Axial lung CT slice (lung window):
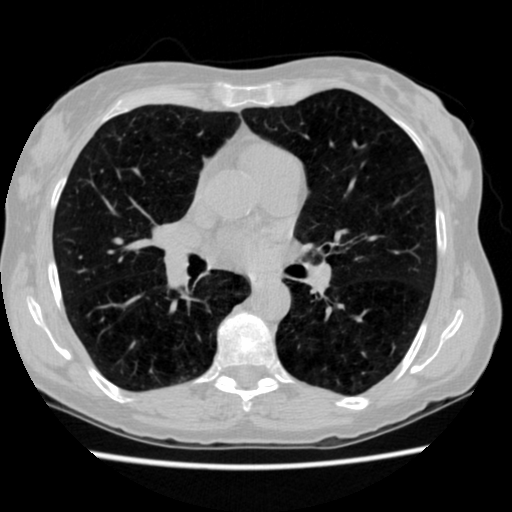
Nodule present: no